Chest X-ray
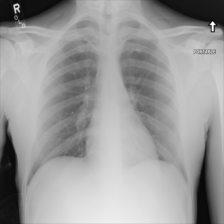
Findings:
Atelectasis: negative
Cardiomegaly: negative
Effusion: negative
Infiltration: negative
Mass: negative
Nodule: negative
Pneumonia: negative
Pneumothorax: negative
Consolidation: negative
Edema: negative
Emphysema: negative
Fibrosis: negative
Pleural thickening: negative
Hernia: negative